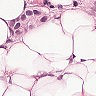
Metastatic tissue present: yes